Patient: sex M, age 67
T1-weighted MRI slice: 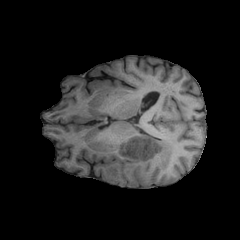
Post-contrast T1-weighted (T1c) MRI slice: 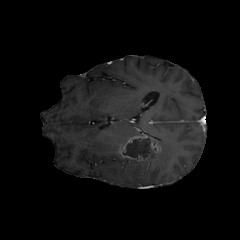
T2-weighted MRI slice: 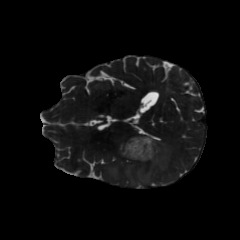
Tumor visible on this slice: yes
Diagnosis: Glioblastoma, IDH-wildtype
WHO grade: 4